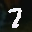
Label: 7